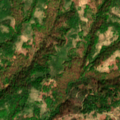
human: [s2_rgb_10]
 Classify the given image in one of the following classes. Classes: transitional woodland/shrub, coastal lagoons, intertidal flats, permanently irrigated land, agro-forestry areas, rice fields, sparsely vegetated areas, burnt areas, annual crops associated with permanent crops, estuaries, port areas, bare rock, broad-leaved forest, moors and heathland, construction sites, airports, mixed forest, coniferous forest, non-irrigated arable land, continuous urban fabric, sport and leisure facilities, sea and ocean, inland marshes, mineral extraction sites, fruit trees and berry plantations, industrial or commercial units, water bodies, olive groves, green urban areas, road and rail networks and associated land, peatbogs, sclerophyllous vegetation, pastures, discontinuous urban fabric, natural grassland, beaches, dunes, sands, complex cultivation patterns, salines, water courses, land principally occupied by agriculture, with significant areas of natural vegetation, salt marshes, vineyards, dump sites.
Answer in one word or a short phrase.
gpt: pastures, land principally occupied by agriculture, with significant areas of natural vegetation, broad-leaved forest, transitional woodland/shrub